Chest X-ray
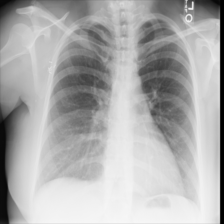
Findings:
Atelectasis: negative
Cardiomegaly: negative
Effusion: negative
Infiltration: negative
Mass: negative
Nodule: negative
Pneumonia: negative
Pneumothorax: negative
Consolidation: negative
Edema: negative
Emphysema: negative
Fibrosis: negative
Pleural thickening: negative
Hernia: negative